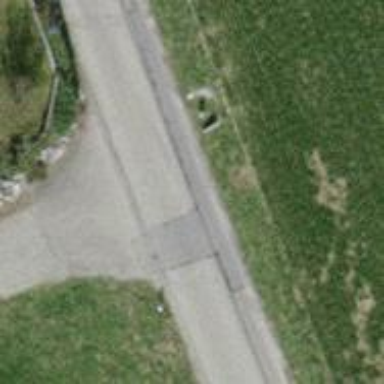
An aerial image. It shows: Residential road.